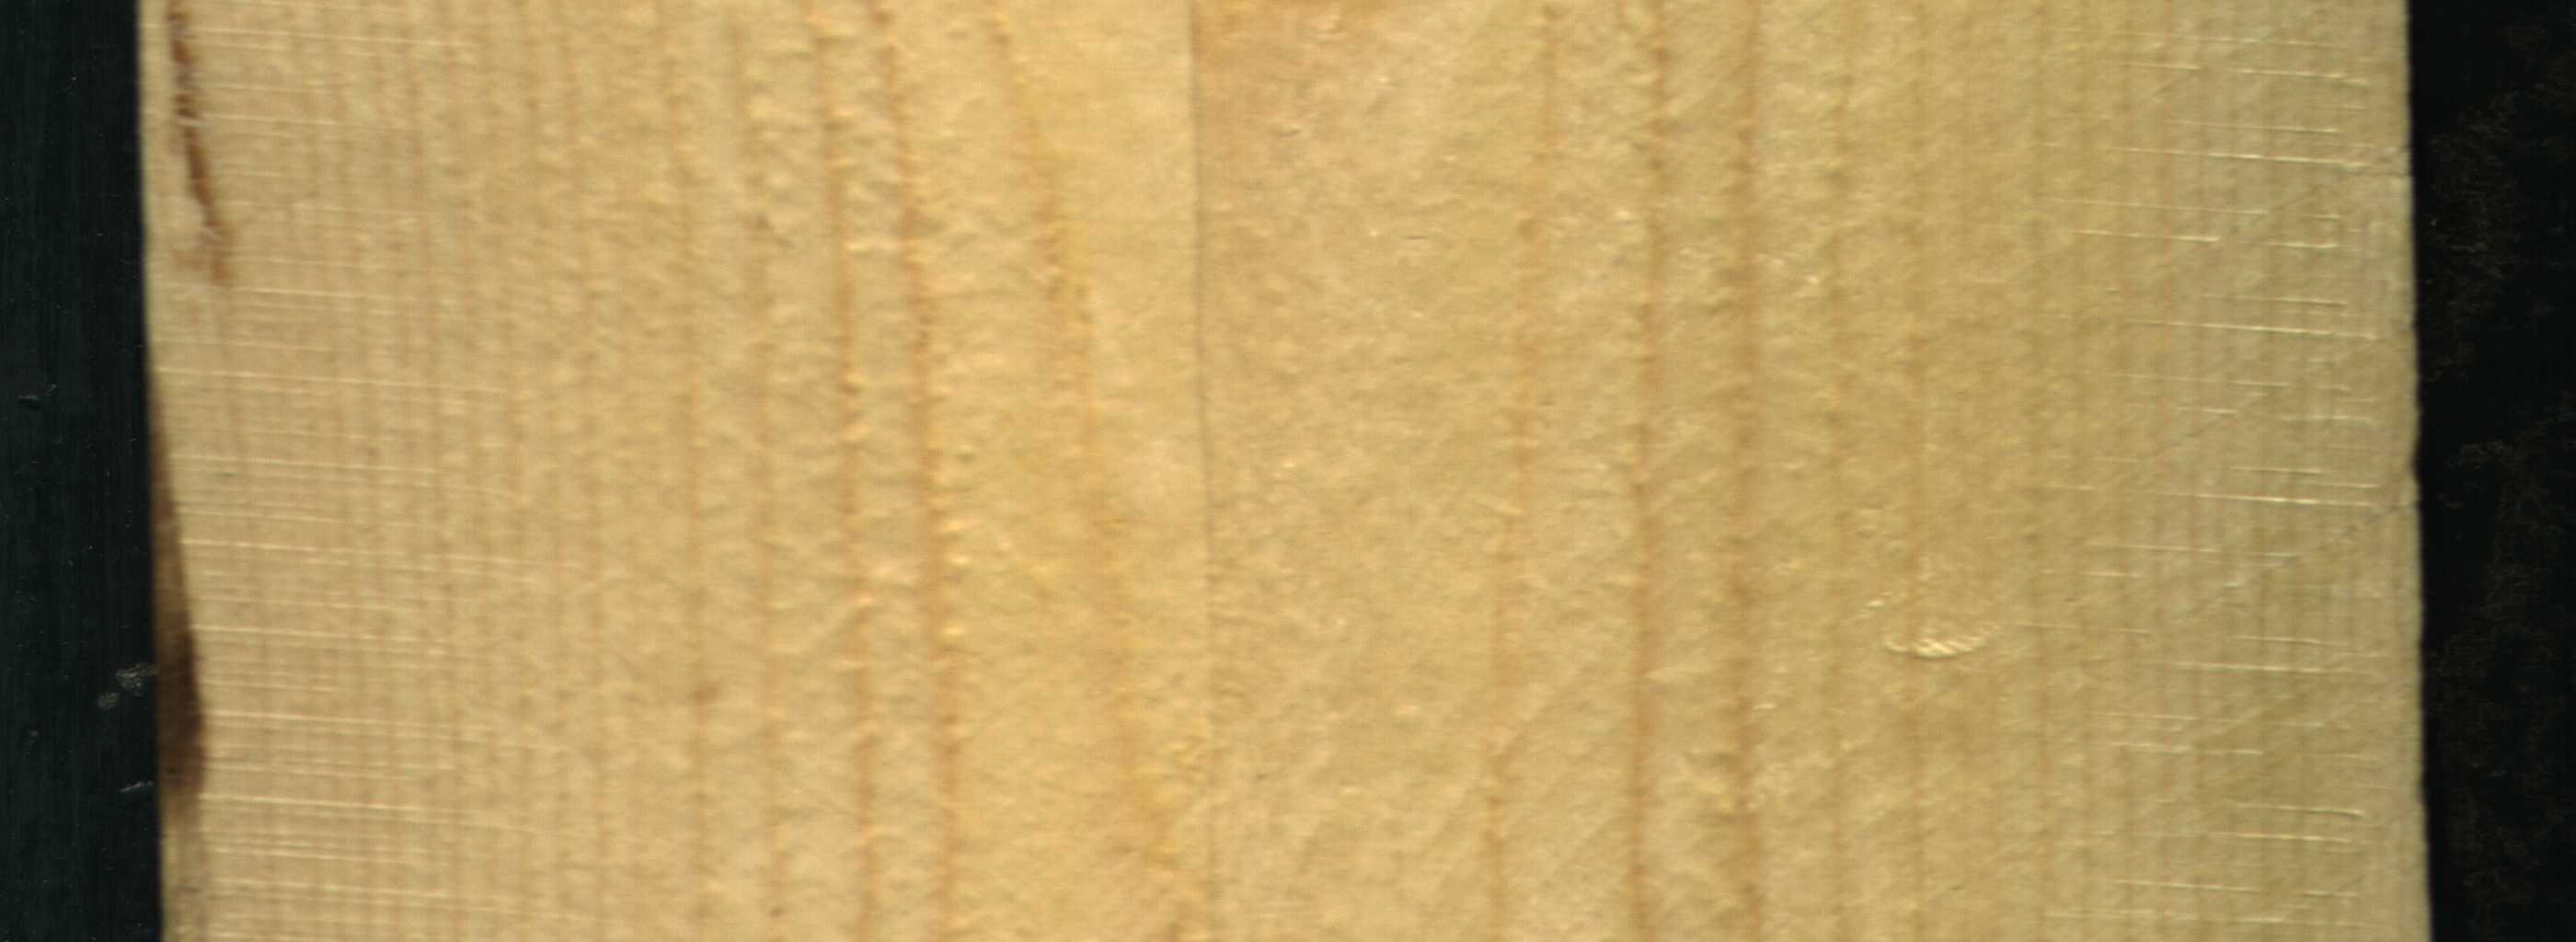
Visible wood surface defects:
resin